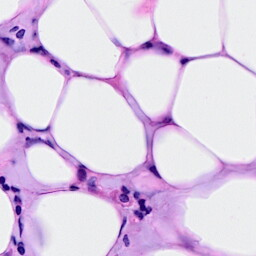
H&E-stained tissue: Breast